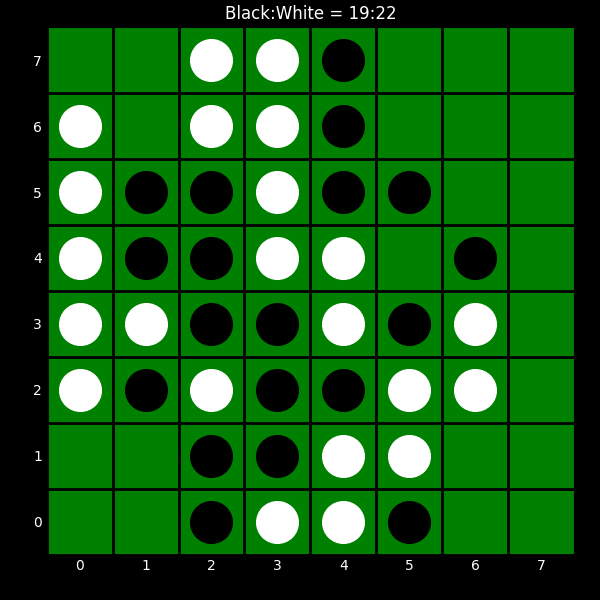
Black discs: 19
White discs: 22